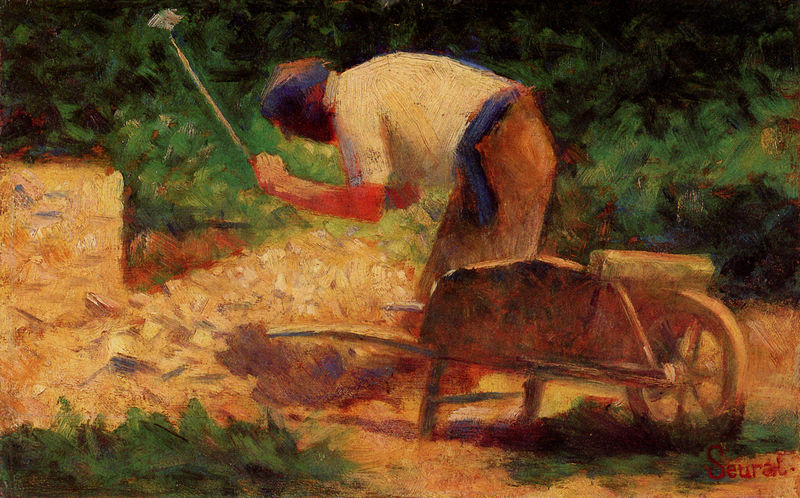
Titel: Casseur de pierres à la brouette, Le Raincy
Künstler: Georges Pierre Seurat
Standort: Washington (District of Columbia)
Institution: The Phillips Collection
Schlagwörter: baum, blau, dunkel, gemälde, hand, himmel, mann, schatten, weiß, wolken, bäume, gelb, grün, impressionismus, landschaft, ocker, braun, frau, hell, holz, hut, licht, orange, profil, rücken, schwarz, stroh, gras, gürtel, rot, tuch, weg, wiese, beige, expressionismus, hemd, hose, mütze, arm, mensch, stirnband, signatur, öl, erde, feld, natur, busch, büsche, pastos, sonne, sträucher, boden, person, pflanzen, wald, arbeit, karren, räder, garten, acker, ernte, feldarbeit, heu, hecke, speichen, arbeiter, karre, rad, schubkarre, schubkarren, wagen, impressionistisch, junge, bauer, hacken, bücken, feldarbeiter, deichsel, buschwerk, beet, beete, gärtner, gebückt, seurat, gesträuch, landarbeit, hacke, gesichtslos, golf, landarbeiter, postimpressionismus, farbschatten, gartenarbeit, heuballen, livht, harke, deurat, jähten, seurakl, seural